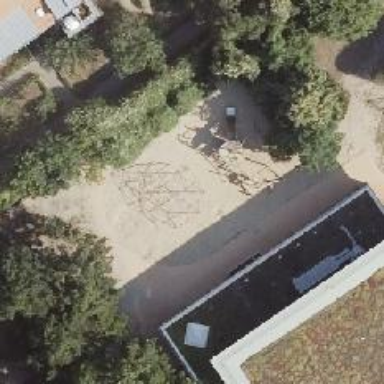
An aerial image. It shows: Playground structure with playful theme.